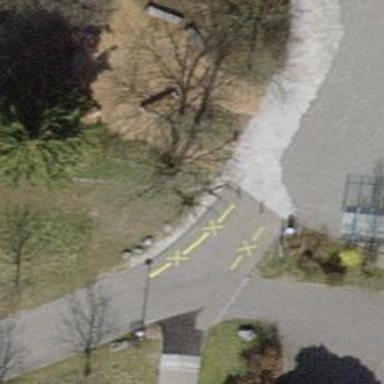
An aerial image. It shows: Bollard barrier.